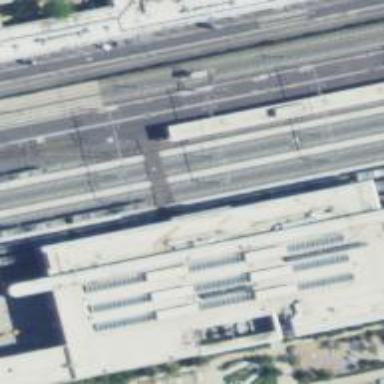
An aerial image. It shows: Railway service station.